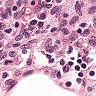
Metastatic tissue present: no